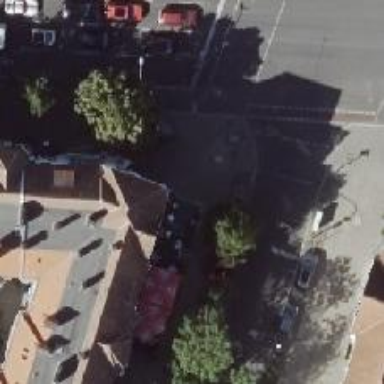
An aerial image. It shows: Restaurant.